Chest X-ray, PA view. Patient: 73 years old, sex M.
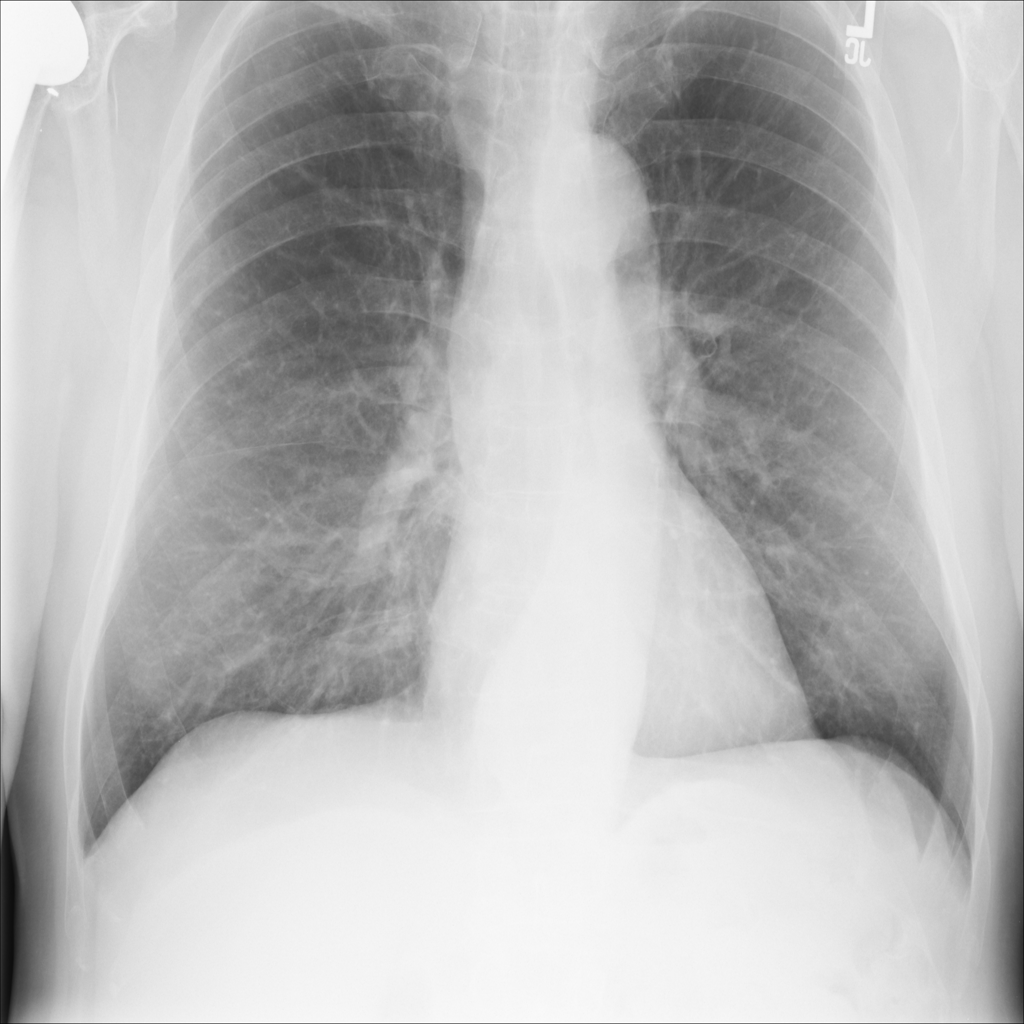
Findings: No Finding